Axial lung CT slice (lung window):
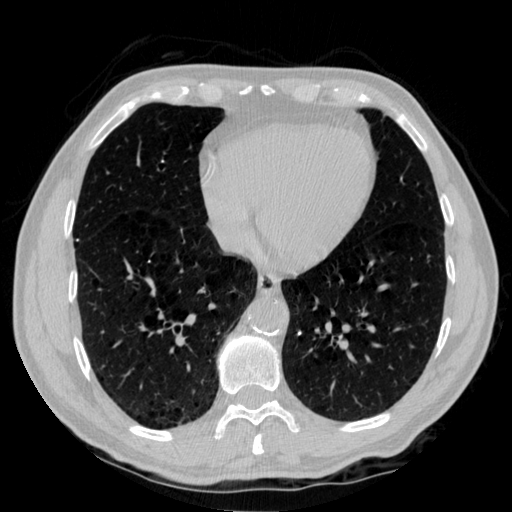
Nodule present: no